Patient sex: M
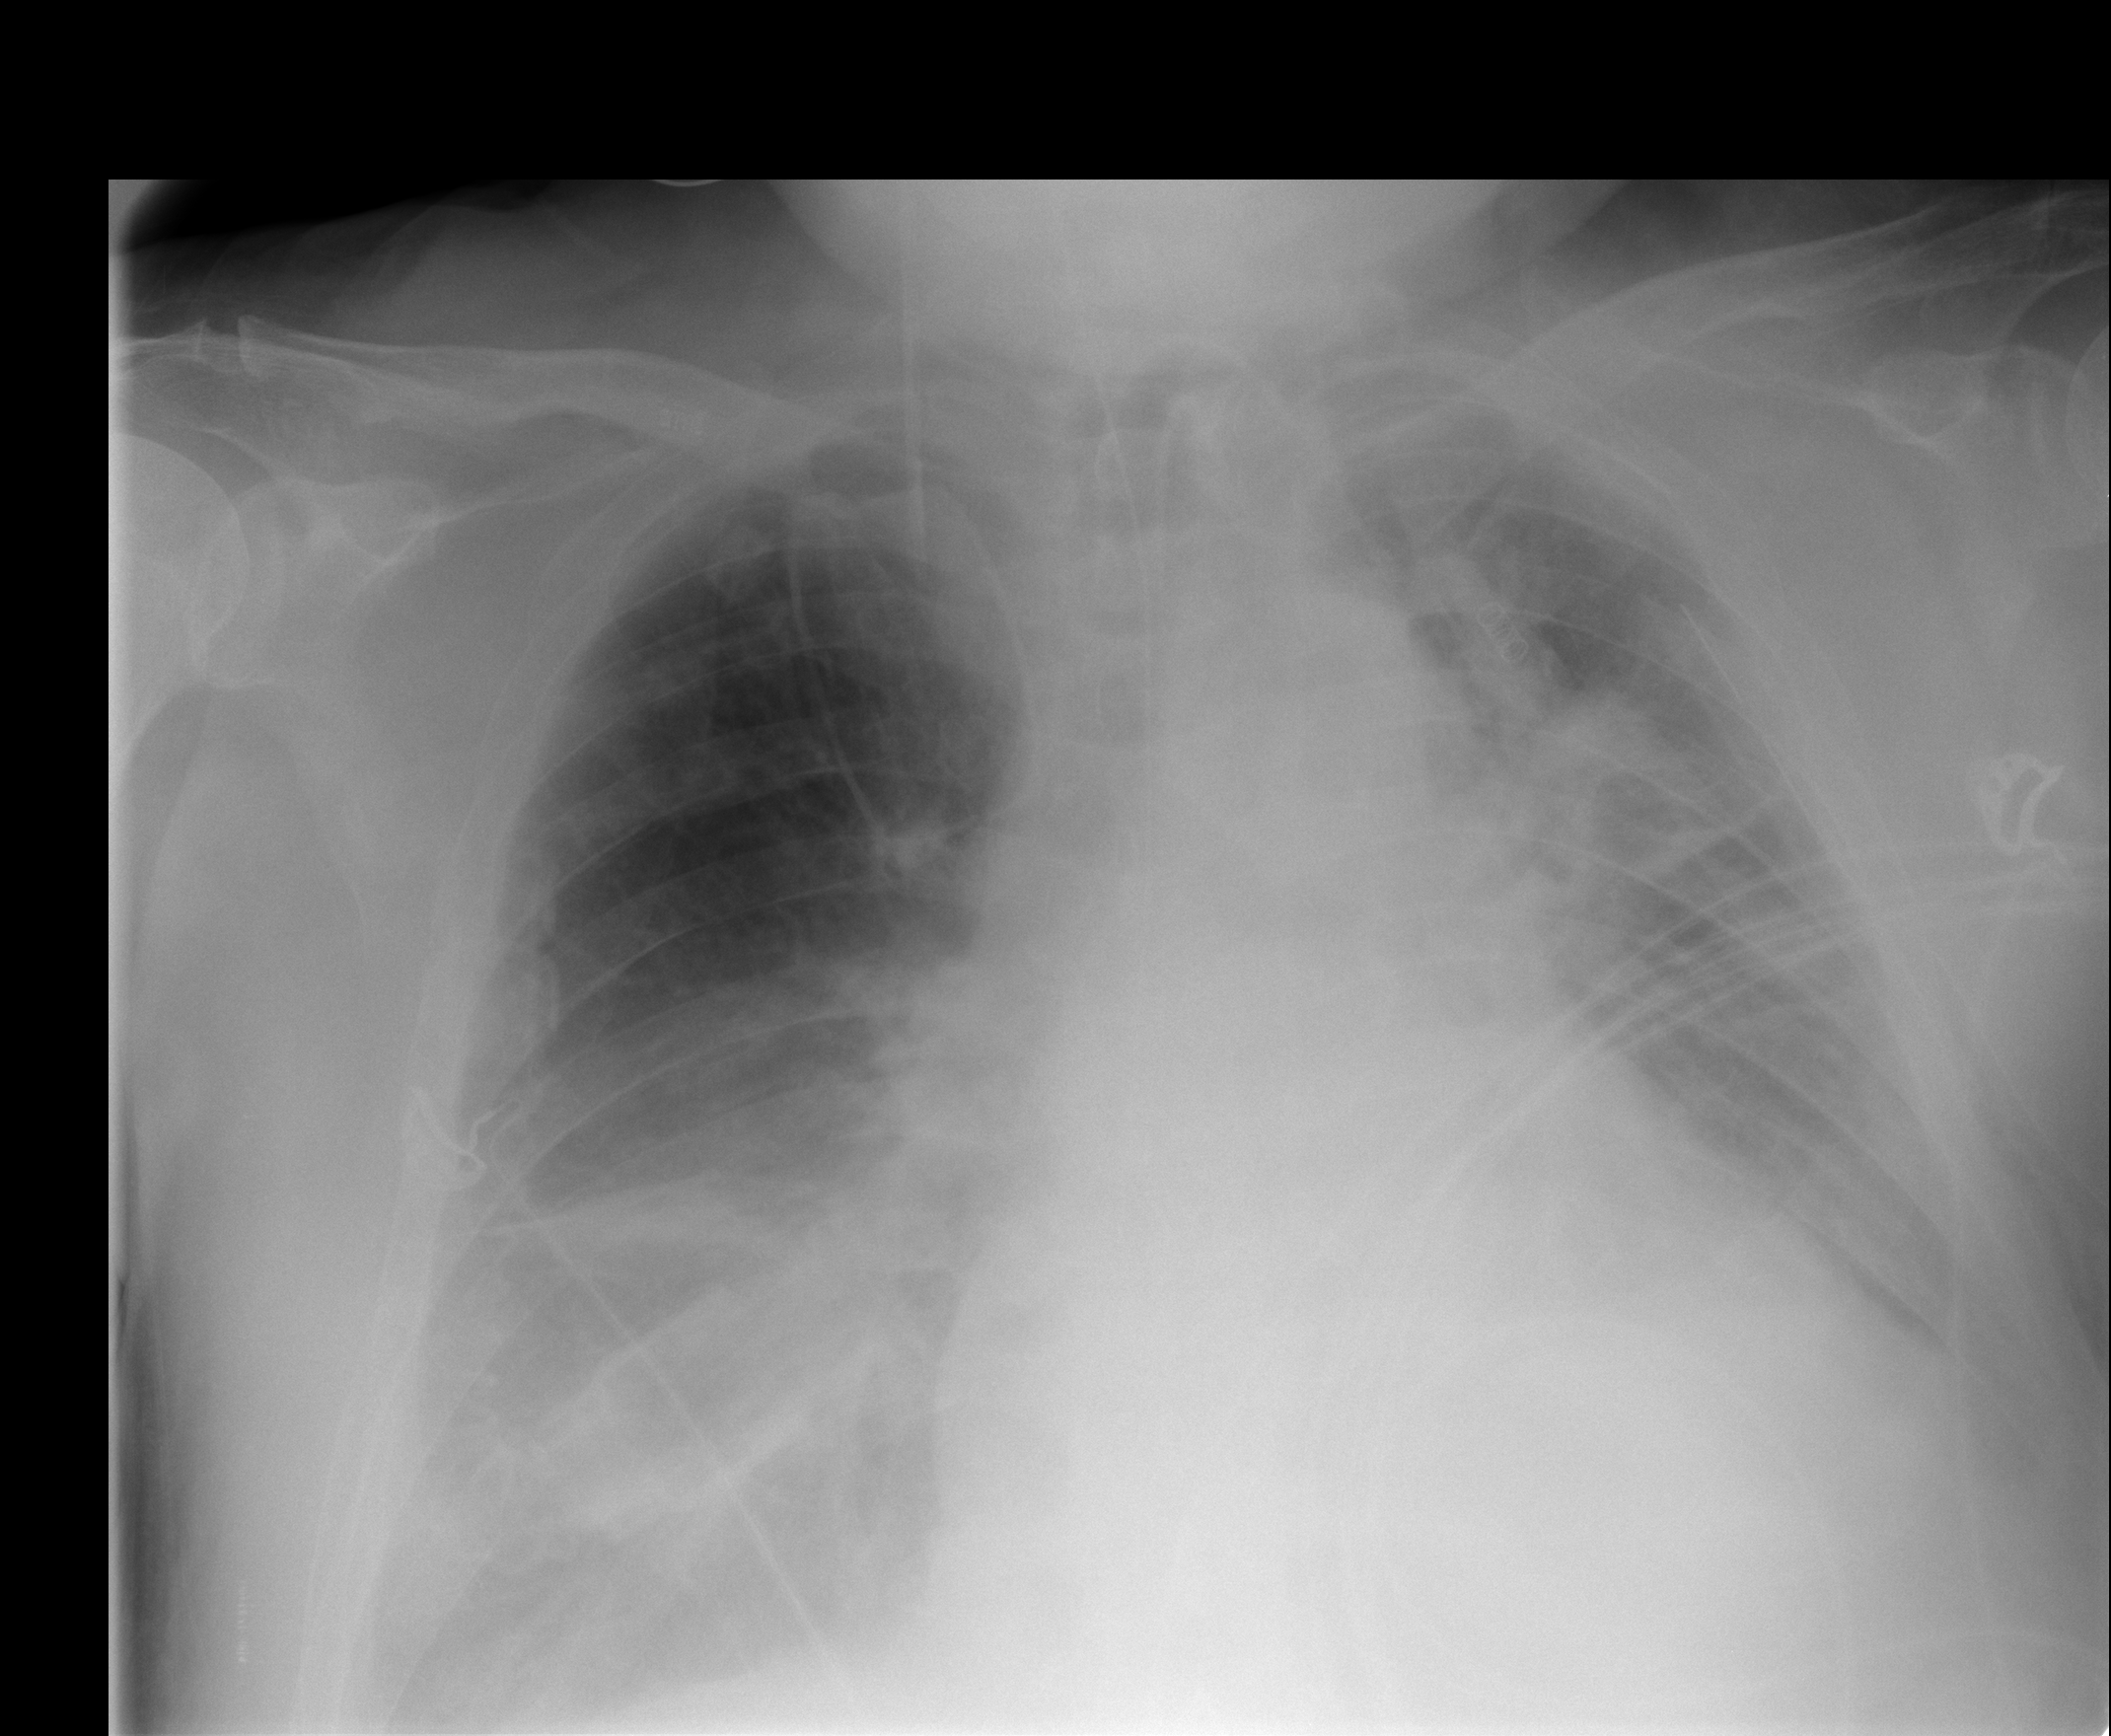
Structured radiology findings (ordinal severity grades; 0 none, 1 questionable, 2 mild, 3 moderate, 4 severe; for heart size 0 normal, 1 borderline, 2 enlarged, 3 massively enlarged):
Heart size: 2
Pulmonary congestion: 2
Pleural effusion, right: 3
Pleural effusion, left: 3
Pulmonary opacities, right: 0
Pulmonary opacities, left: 2
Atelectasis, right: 3
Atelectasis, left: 3